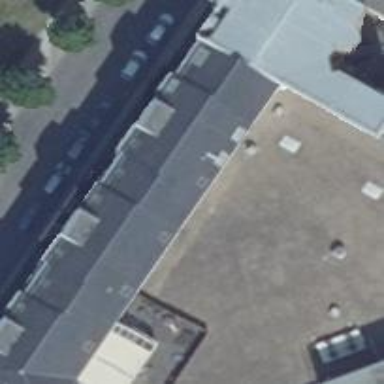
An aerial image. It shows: Building with ridged roof.